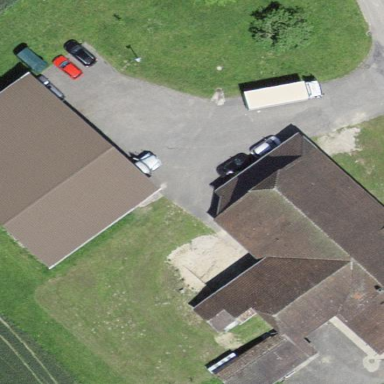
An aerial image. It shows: Farmyard area.